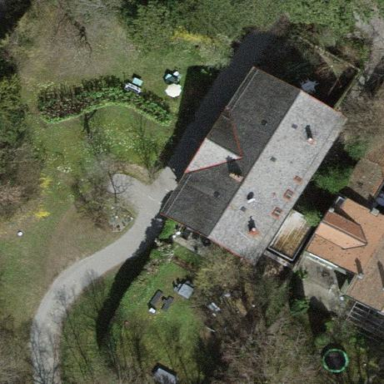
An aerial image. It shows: Garden surrounded by fence.